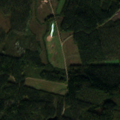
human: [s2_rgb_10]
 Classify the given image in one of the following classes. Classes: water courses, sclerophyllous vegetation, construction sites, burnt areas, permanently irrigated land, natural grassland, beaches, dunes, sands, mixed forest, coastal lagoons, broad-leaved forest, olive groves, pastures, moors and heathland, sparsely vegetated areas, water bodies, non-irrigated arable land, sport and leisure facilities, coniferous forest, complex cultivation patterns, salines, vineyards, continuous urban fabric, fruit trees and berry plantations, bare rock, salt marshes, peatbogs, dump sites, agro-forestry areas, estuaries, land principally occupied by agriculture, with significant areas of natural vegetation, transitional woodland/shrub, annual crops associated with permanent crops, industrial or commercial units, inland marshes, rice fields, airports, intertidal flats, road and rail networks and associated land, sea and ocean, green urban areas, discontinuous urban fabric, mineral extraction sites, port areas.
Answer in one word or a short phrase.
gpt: coniferous forest, mixed forest, transitional woodland/shrub, water bodies